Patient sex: F
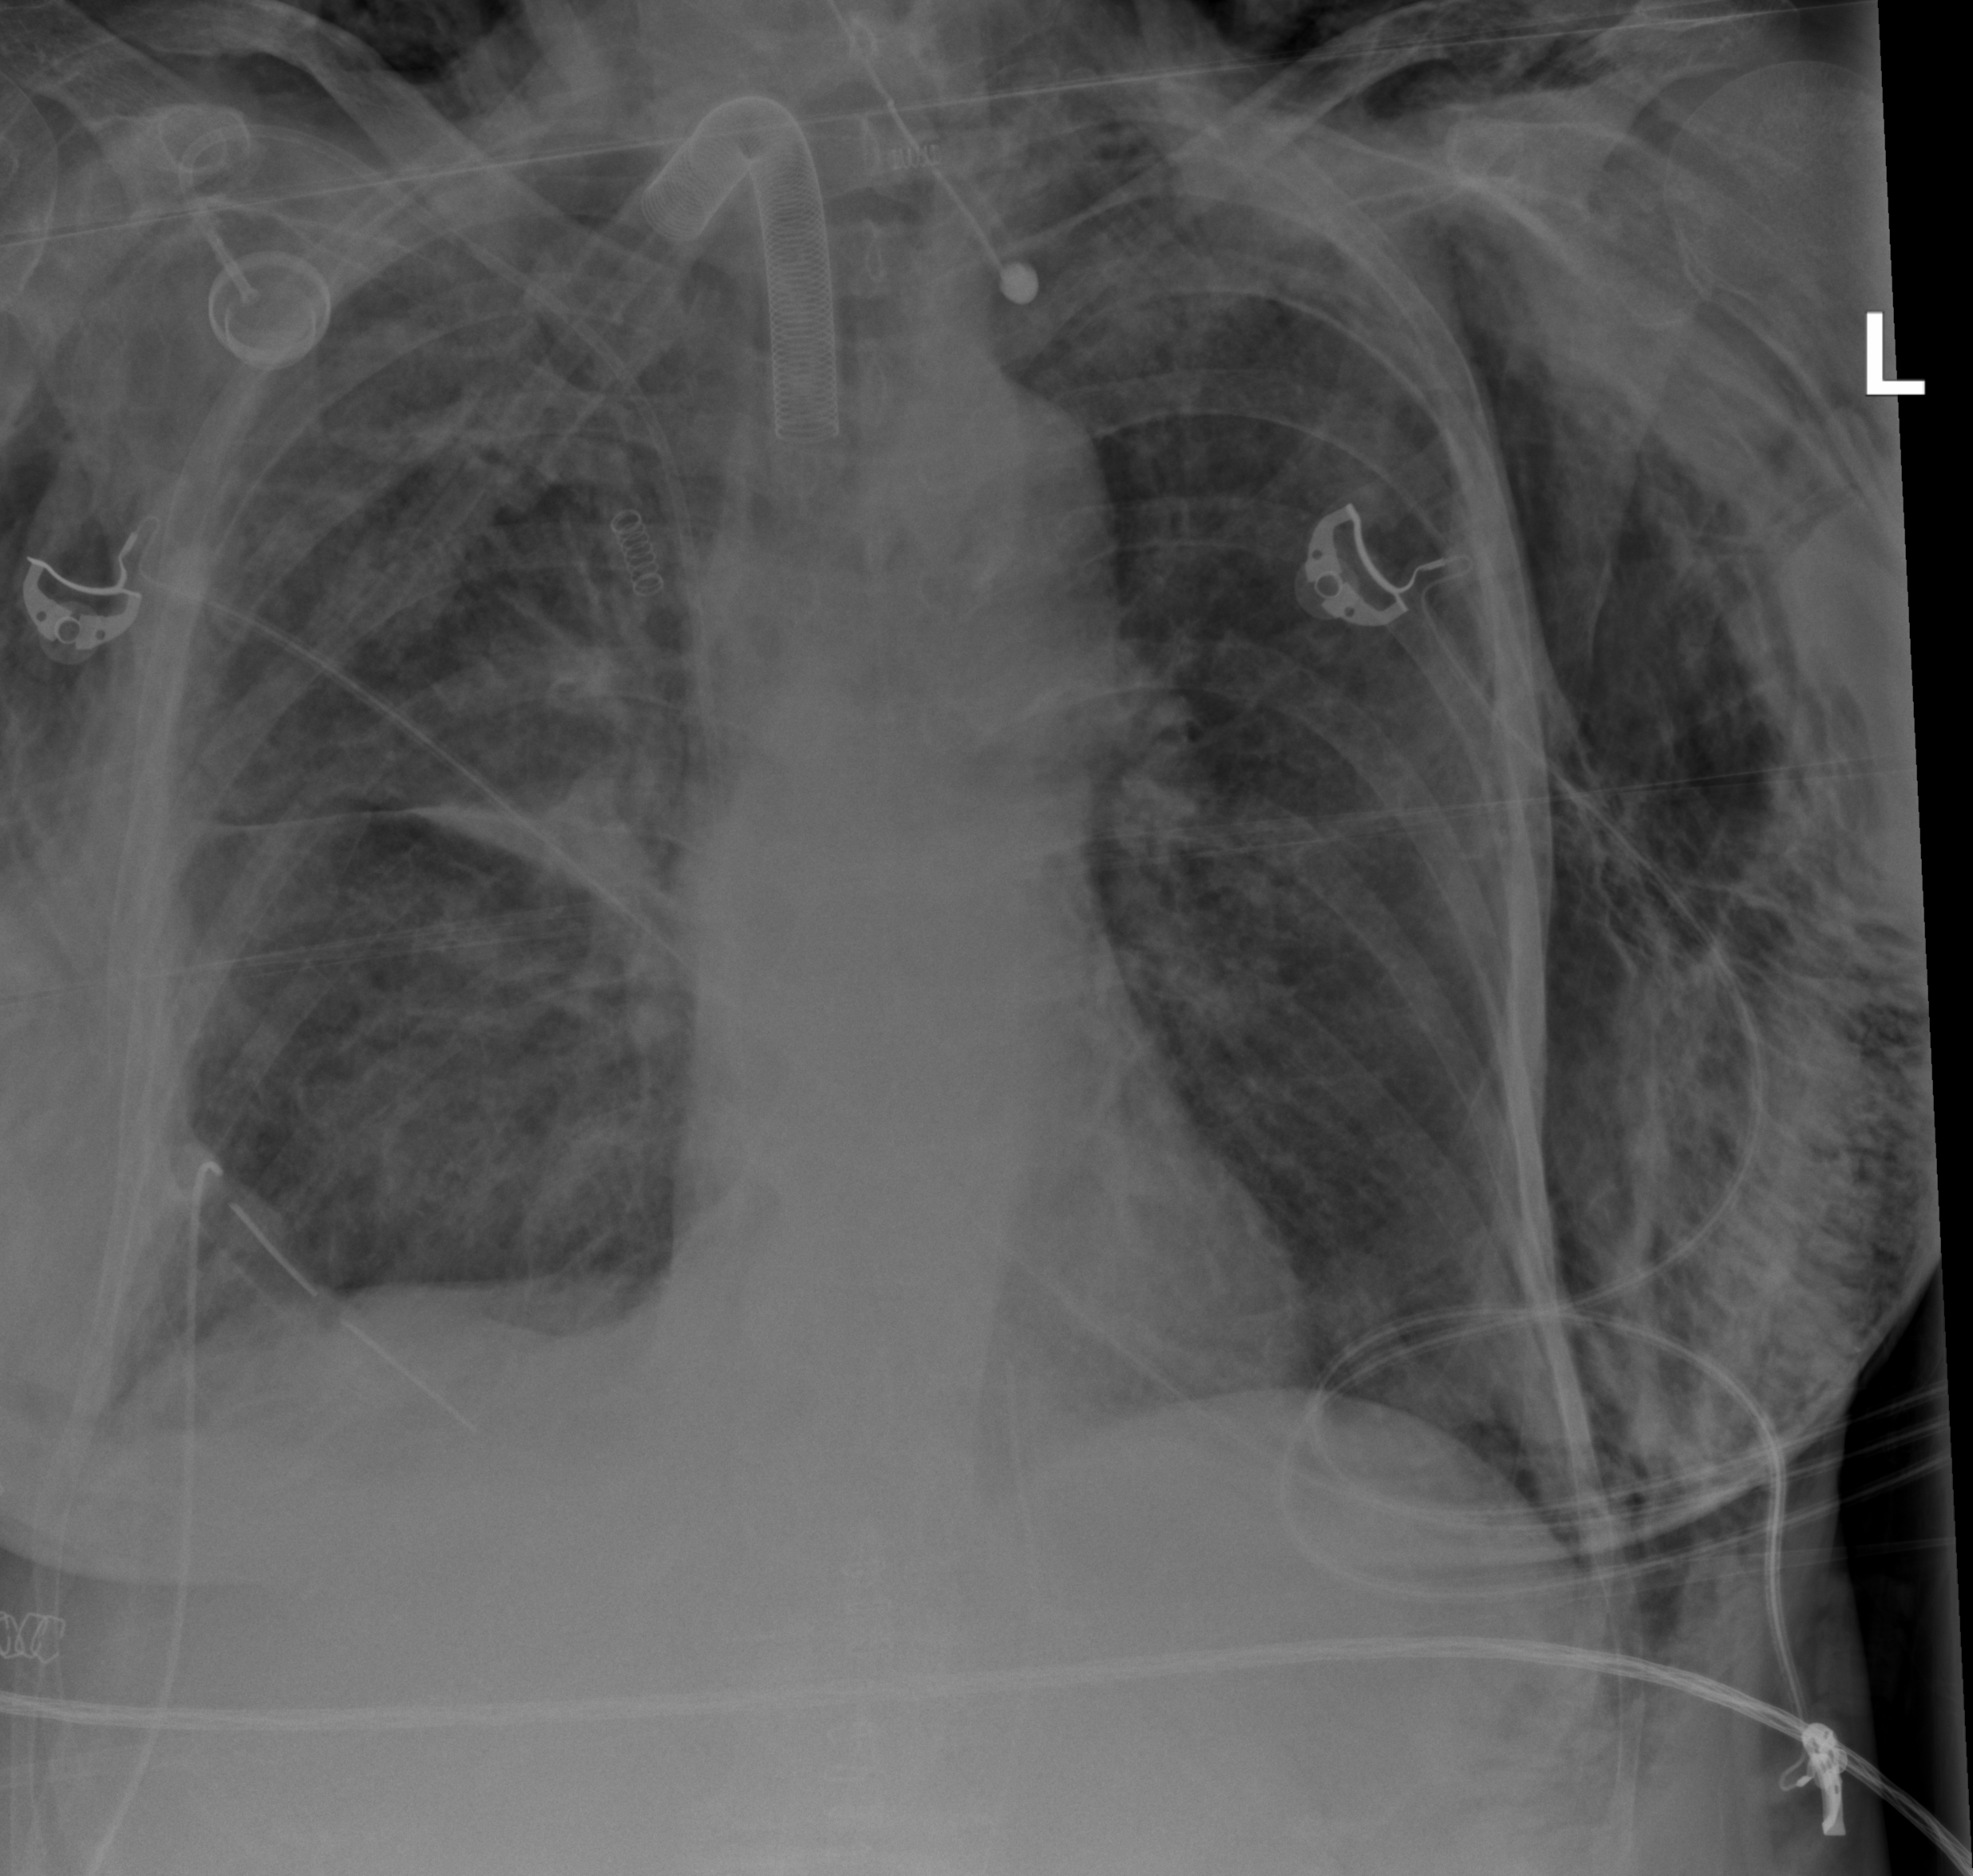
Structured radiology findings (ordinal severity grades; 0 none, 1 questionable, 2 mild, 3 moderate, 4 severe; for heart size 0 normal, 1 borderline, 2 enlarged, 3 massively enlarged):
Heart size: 0
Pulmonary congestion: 0
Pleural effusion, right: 1
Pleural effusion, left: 0
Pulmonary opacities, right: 1
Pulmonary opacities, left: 0
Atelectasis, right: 1
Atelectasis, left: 0